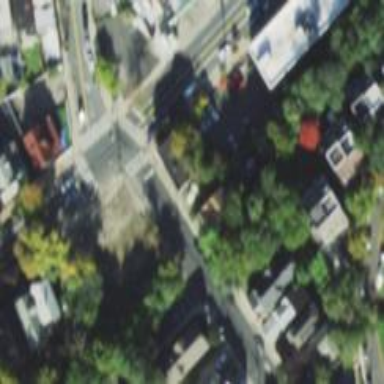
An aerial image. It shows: Asphalt footway with zebra crossing.